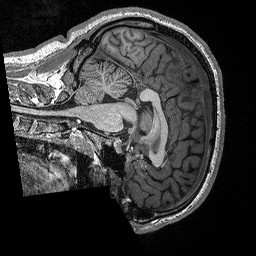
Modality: T1w
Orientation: sagittal
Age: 26
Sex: male
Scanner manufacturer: siemens
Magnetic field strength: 3 T
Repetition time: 2.3 s
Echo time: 0.00298 s